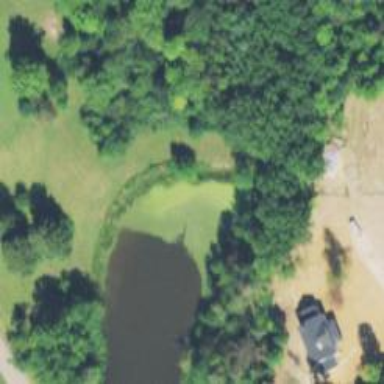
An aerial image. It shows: Pond surrounded by natural water.